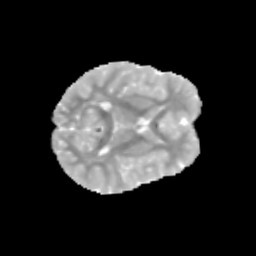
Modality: MD
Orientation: axial
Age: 9
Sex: male
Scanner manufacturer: siemens
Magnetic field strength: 3 T
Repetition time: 3.8 s
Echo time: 0.07 s